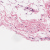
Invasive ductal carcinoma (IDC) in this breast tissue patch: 0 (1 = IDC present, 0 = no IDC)